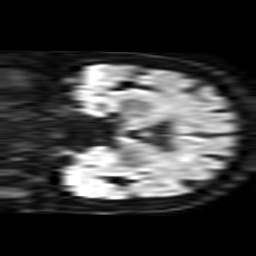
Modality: TRACE
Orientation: coronal
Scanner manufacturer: philips
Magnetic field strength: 3 T
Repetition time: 3.758 s
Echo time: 0.06024 s